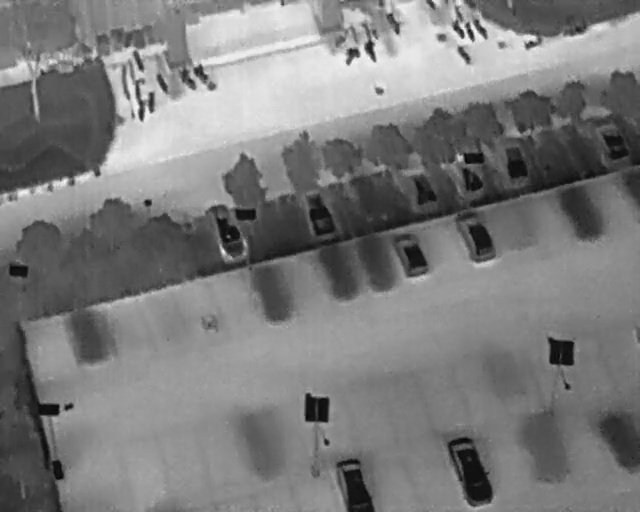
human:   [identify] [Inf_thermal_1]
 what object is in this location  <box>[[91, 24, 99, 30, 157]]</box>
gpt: <ref>1 medium car at the top right</ref>